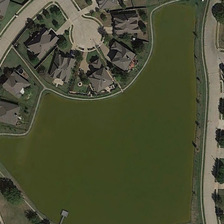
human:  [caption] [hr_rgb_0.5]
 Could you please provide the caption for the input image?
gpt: some buildings and green trees are near a pond .

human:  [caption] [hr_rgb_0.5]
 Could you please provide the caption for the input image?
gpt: some buildings and green trees are near a pond .

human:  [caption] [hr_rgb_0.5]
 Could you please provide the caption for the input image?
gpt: some buildings and green trees are near a pond .

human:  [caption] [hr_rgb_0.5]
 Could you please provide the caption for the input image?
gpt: some buildings and green trees are near a pond .

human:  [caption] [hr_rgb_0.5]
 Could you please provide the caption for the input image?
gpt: some buildings and green trees are near a pond .